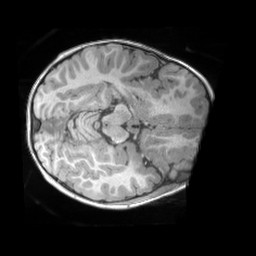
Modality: T1w
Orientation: axial
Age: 4
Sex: male
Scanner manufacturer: siemens
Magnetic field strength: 3 T
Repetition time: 2.53 s
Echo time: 0.00164 s